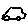
Label: car